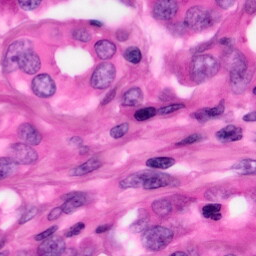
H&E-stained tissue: Pancreatic